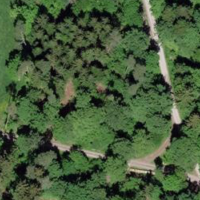
EUNIS habitat code: 43
Species observed at this site:
Lapsana communis